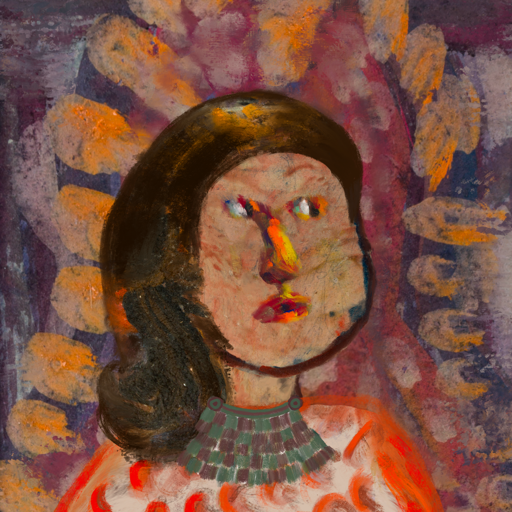
Background: Doll, Head And Neck Side: Orphan, Face Side: An_Impression, Bust: Rupkatha, Hair Side: Gypsy_Queen, Head Accessory: Blank, Second Necklace: After_Raid, Necklace: Blank, Baby: Blank